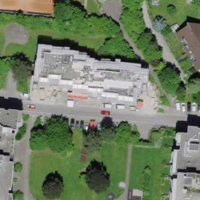
EUNIS habitat code: 55
Species observed at this site:
Geranium sanguineum